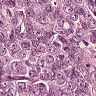
Metastatic tissue present: yes